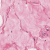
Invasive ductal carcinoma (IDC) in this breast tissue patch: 0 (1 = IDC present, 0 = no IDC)